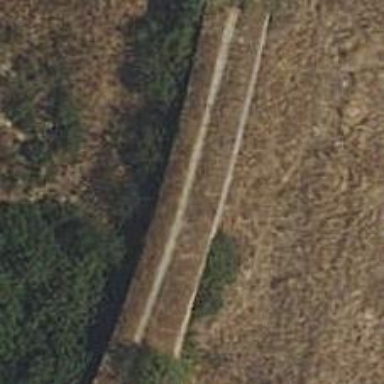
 with water flowing through culvert tunnel underneath."